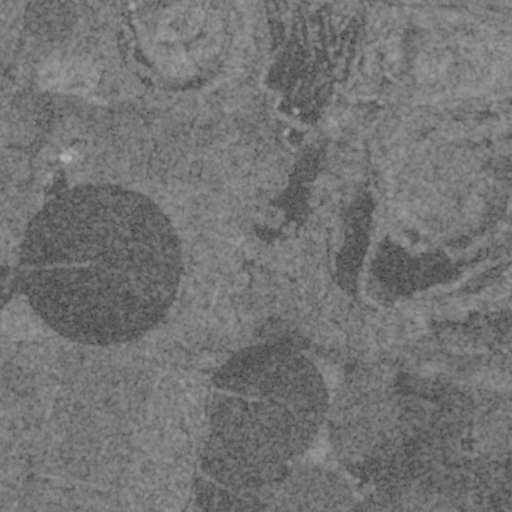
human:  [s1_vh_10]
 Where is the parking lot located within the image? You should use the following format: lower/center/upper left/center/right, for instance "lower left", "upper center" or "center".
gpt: The parking lot is located in the upper right of the image.
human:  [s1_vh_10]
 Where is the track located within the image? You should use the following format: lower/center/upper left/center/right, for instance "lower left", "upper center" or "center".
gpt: There is no track in the image.

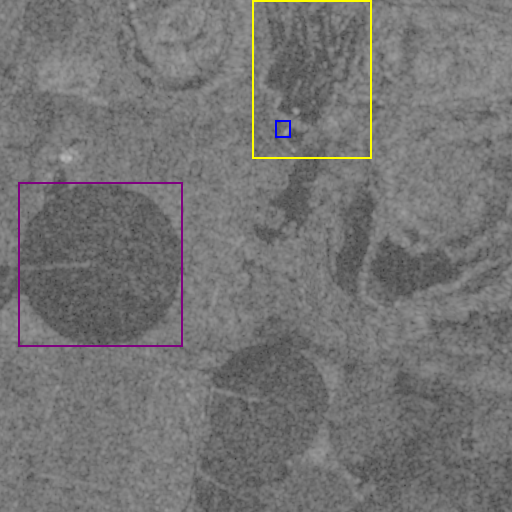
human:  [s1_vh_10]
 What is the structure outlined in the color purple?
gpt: The structure outlined in purple is a crop field.
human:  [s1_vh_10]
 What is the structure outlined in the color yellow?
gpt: The structure outlined in yellow is a park.
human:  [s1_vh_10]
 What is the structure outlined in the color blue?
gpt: The structure outlined in blue is a parking lot.
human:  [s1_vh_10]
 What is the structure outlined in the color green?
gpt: There is no green outline.